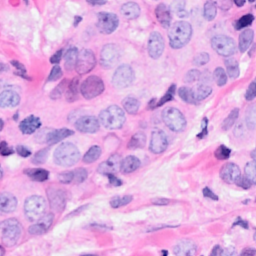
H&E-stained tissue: Breast